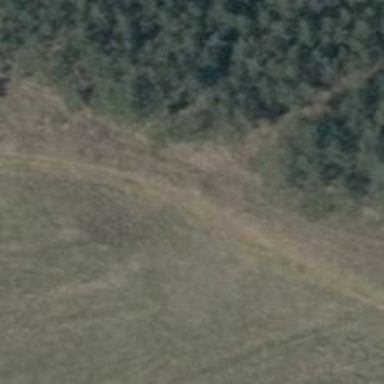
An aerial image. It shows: Hunting stand.